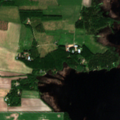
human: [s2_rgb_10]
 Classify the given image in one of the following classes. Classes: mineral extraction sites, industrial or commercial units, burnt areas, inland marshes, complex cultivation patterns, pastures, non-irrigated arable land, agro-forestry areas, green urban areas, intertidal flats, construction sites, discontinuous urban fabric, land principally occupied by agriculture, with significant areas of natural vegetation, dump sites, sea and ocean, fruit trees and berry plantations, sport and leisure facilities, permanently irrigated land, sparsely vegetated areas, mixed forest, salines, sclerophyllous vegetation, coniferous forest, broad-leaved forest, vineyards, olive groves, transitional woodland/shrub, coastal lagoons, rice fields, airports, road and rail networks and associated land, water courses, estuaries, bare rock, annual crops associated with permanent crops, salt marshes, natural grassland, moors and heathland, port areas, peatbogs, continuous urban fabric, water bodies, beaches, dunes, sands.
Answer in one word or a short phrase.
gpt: non-irrigated arable land, mixed forest, inland marshes, water bodies